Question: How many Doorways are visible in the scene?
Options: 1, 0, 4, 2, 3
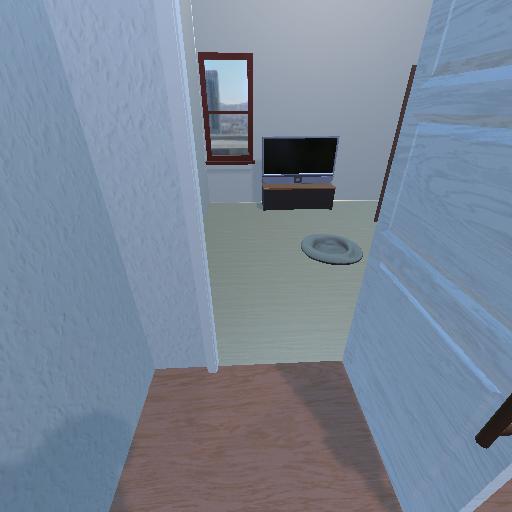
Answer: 1